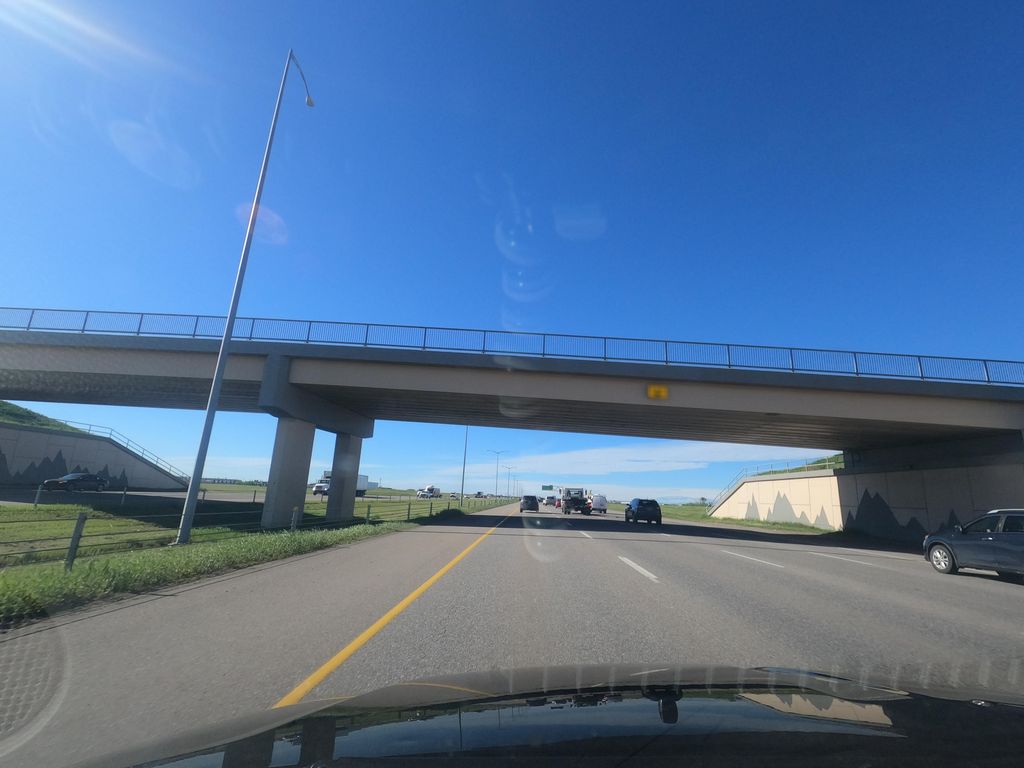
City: calgary